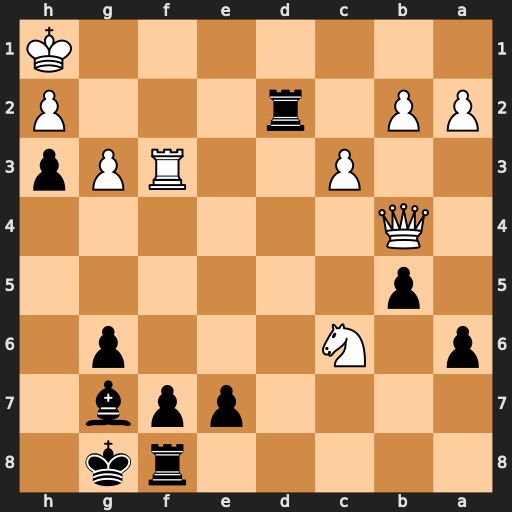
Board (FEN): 5rk1/4ppb1/p1N3p1/1p6/1Q6/2P2RPp/PP1r3P/7K
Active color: b
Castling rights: -
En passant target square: -
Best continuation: Rd1+ Rf1 Rxf1#